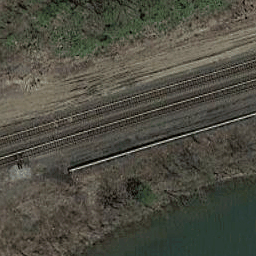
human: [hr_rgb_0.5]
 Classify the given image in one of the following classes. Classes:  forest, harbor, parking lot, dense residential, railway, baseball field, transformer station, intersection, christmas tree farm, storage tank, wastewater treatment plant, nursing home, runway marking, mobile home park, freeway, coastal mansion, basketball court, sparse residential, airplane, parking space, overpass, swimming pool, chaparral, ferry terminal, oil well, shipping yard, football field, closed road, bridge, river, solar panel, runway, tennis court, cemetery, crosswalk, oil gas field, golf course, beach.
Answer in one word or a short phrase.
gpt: railway